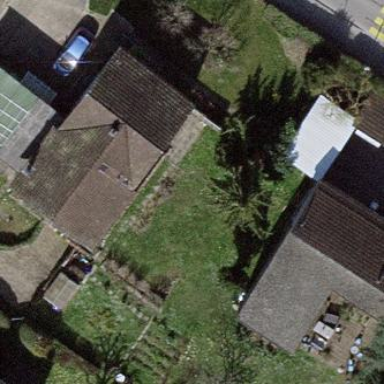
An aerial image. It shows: Detached building.